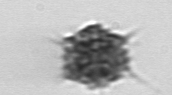
Label: Dictyocha